Question: In order to "convert" a 'ggplot2' graphic to a pdf LaTeX graphic with the 'tikzDevice' package, I'd like to put the axis ticks labels between two '$'. Of course I can do it if I specify manually the tick labels, but how to do when using the automatic tick labels ? (in particular when using dates on the x-axis it is hard to specify manually the labels).
# Update - solution with axis labels formatter
Based on @agstudy's answer, I have written the 'dollarify()' formatter for numerical labels:
'''
dollarify <- function(){
function(x) paste0("$",x,"$")
}
'''
and the 'datify()' formatter for dates:
'''
datify <- function(){
function(x){
split <- stringr::str_split_fixed(as.character(x),"-",3)
out <- character(nrow(split))
for(i in 1:length(out)){
out[i] <- paste0("\\formatdate{", split[i,3], "}{", split[i,2], "}{", split[i,1], "}")
}
out
}
}
'''
which generates a LaTeX code to be used with the 'datetime' package:
'''
\usepackage[ddmmyyyy]{datetime}
'''
Below is a screenshot of a rendering, using the following scale for the x-axis :
'''
scale_x_date(breaks="2 months", labels=datify())
'''

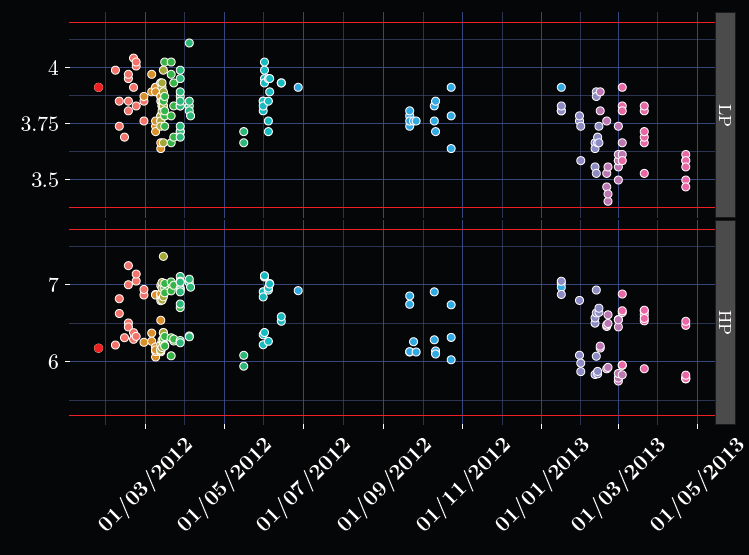
Answer: It is not clear what you want to do but I think you are looking for an axis labels formatter.
'''
## forma :you can give here any date format
dollar_date_format <- function (forma = "%H:%M"){
function(x) paste0("$",format(x,forma),"$")
}
'''
Then using some data ( please provide reproducible example next time) you can use it like this:
'''
DF <- data.frame(time=Sys.time()+1:10,count=1:10)
library(ggplot2)
qplot(x=time,y=count,data=DF)+
scale_x_datetime(labels = dollar_date_format(forma = "%M:%S"))+
xlab("Time (dollars)") +
theme(axis.text.x =element_text(size=20))
'''